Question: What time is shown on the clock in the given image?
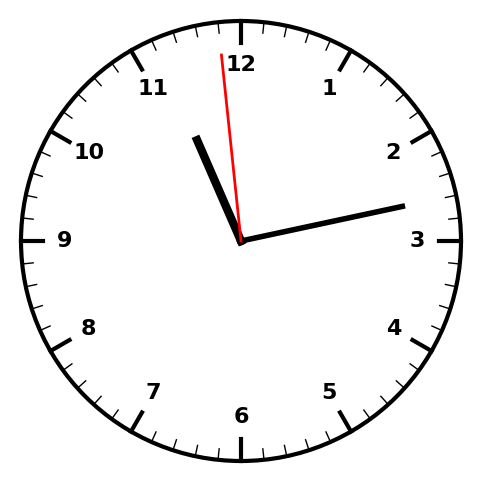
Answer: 11:12:59